Interaction volume radius: 5 \u00c5
Interaction volume height: 20 \u00c5
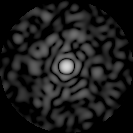
Disorder parameter: 0.802